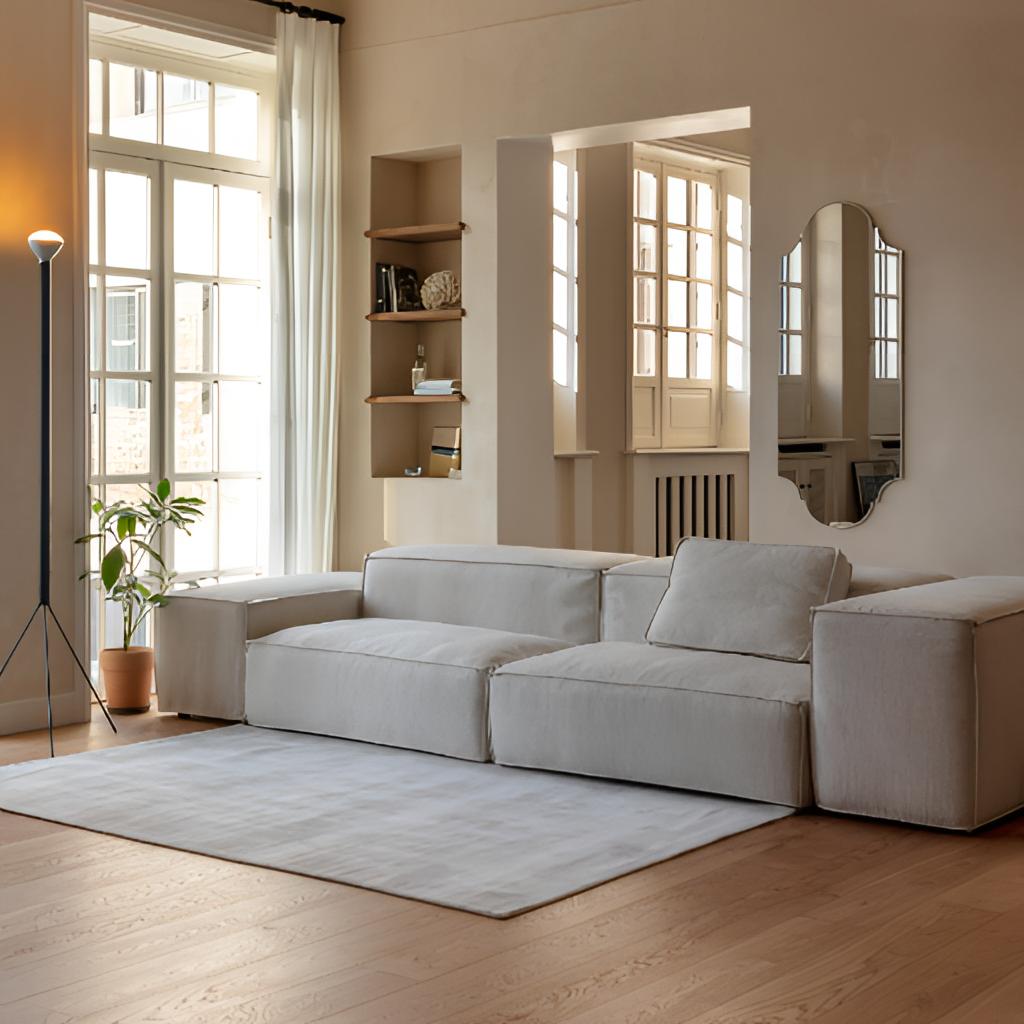
beige fabric sectional sofa, living room, paint wallpaper, with solid pattern, contemporary, wood flooring, with plank pattern